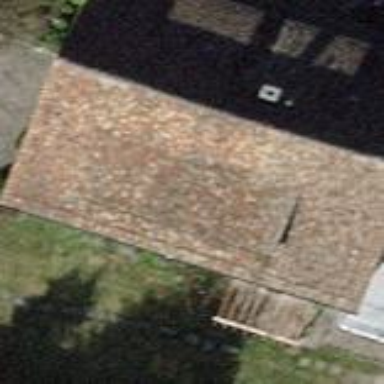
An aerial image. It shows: Detached building.